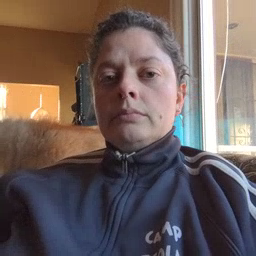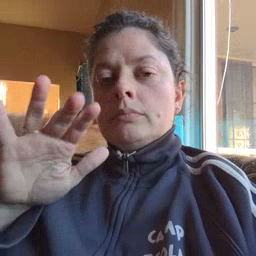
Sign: sleepy